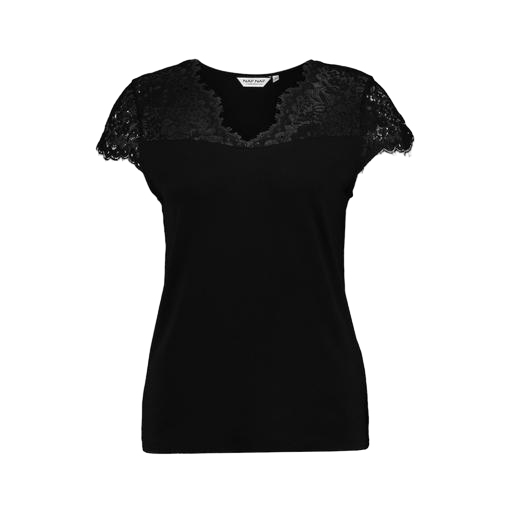
black lace-yoke jersey t-shirt, black plus size lace-yoke jersey t-shirt, black lace-yoke jersey tee, white background